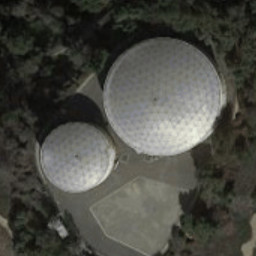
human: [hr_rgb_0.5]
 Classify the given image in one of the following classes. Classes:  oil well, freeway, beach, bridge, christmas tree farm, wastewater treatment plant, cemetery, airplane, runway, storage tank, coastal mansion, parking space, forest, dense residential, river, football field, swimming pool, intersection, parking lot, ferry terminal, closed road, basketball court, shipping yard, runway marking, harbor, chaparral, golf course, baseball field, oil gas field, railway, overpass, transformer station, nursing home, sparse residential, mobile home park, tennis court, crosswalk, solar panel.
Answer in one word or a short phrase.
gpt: storage tank